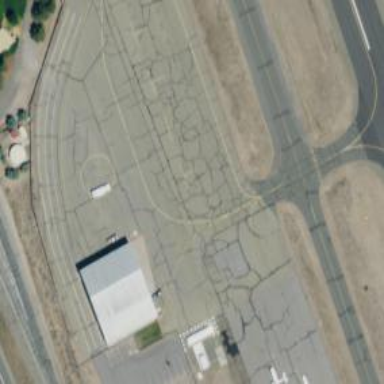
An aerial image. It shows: Image of taxiway at airport.